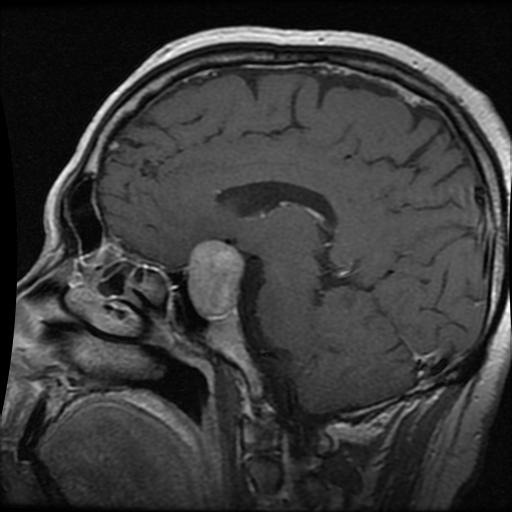
Label: pituitary